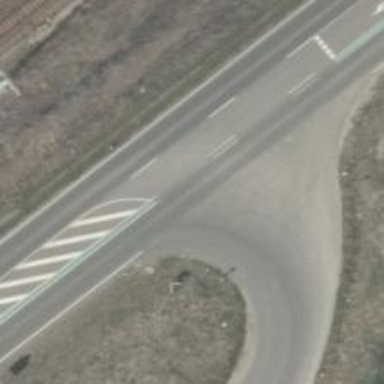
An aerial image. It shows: Asphalt road designated as trunk highway.